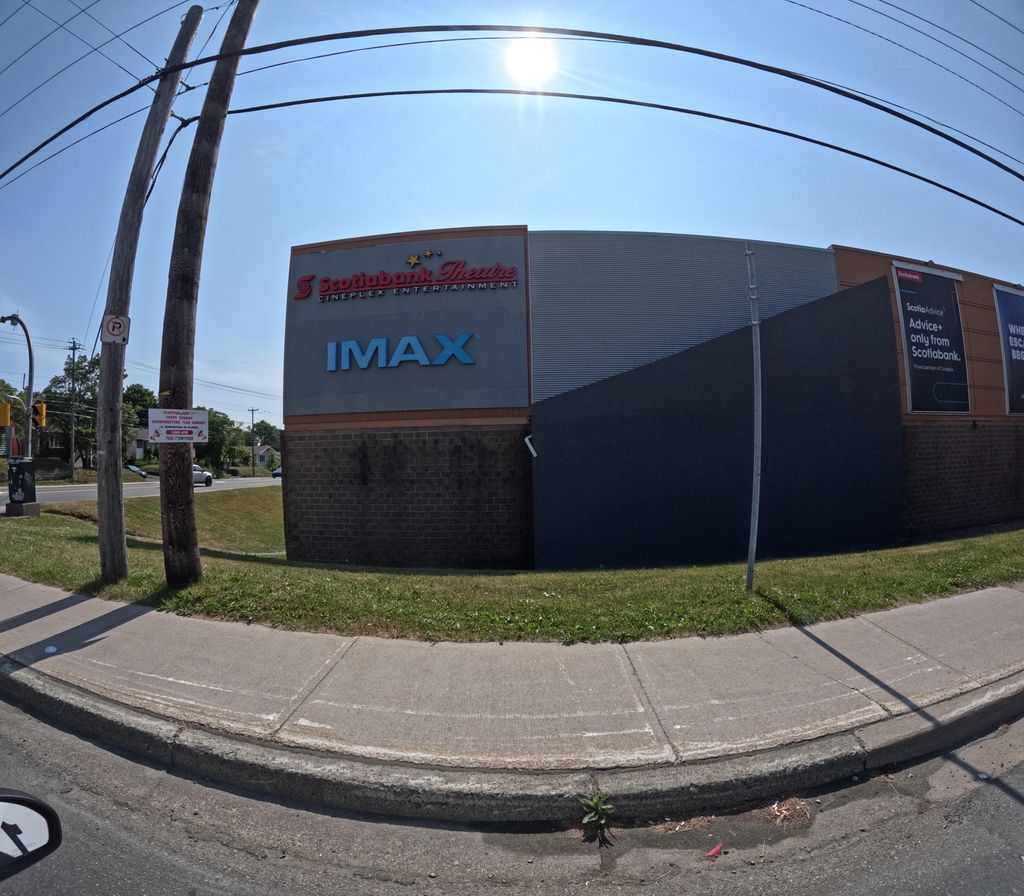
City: st_johns